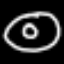
Label: donut